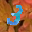
Label: 3